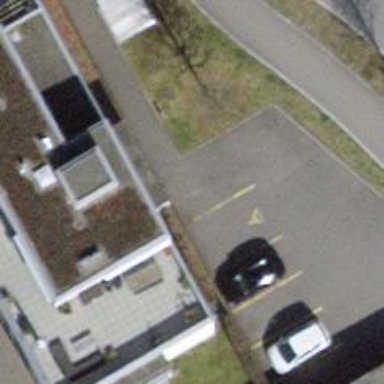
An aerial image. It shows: Disabled parking space.